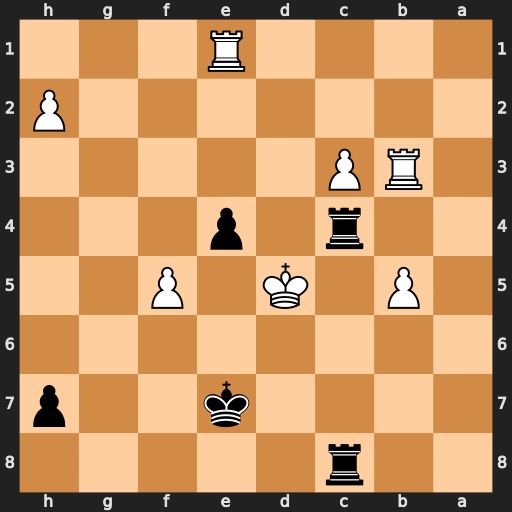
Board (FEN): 2r5/4k2p/8/1P1K1P2/2r1p3/1RP5/7P/4R3
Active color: b
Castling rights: -
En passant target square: -
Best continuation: R8c5#